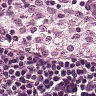
Metastatic tissue present: no